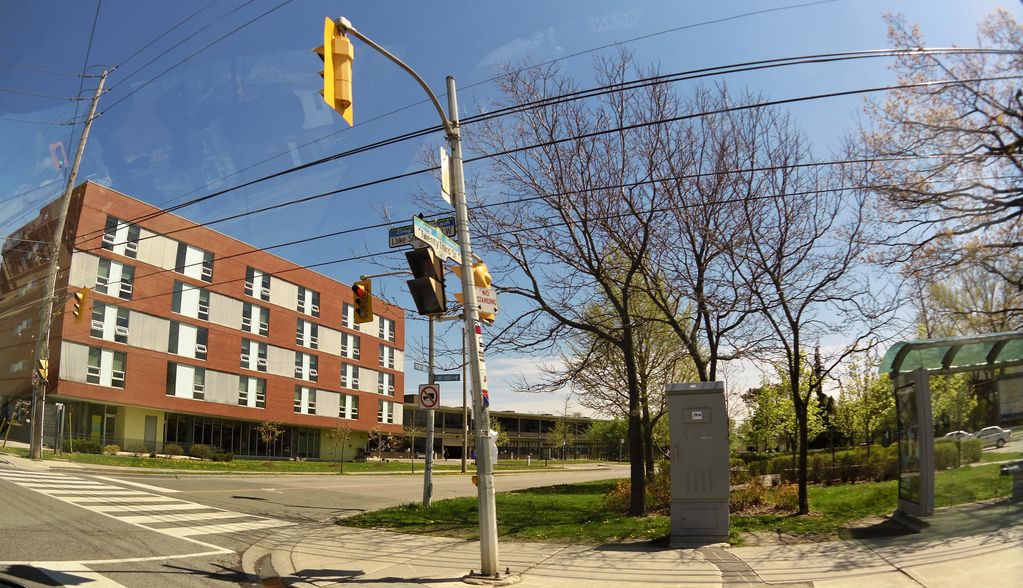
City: toronto